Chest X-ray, PA view. Patient: 33 years old, sex F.
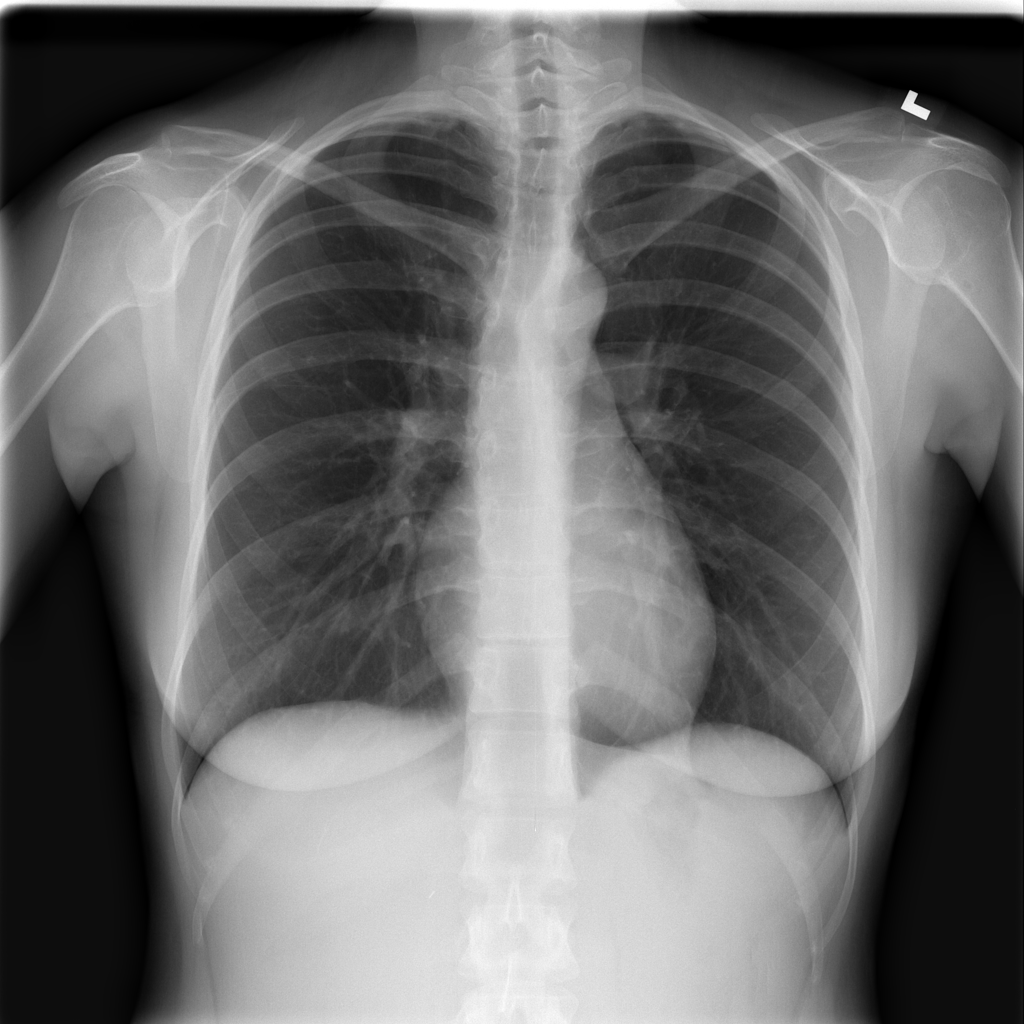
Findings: No Finding